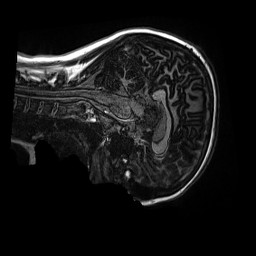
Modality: MP2RAGE
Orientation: sagittal
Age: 13
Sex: female
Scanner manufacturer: siemens
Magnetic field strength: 3 T
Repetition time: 4 s
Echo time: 0.00303 s